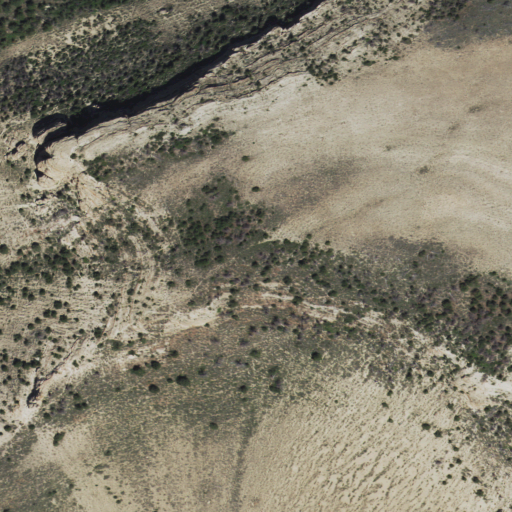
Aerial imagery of mountains in Wyoming named Oregon Buttes containing shrub and evergreen forest